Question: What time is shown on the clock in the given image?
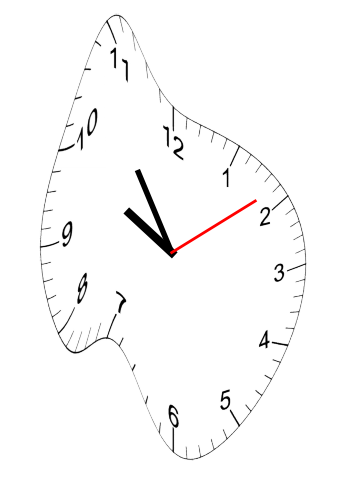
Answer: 09:54:09